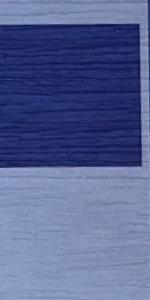
Label: Empty